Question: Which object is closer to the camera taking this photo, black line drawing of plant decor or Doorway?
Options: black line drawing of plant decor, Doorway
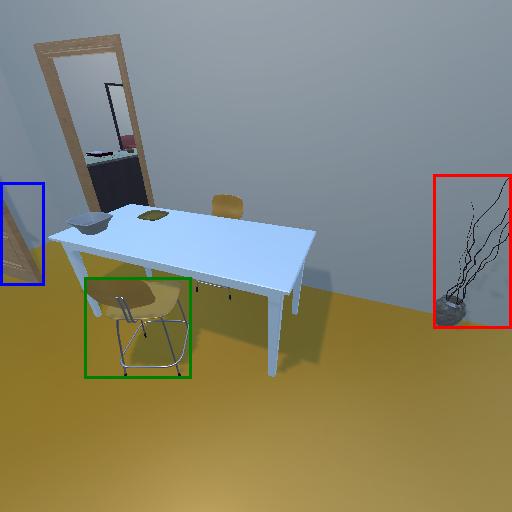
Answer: black line drawing of plant decor